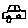
Label: car